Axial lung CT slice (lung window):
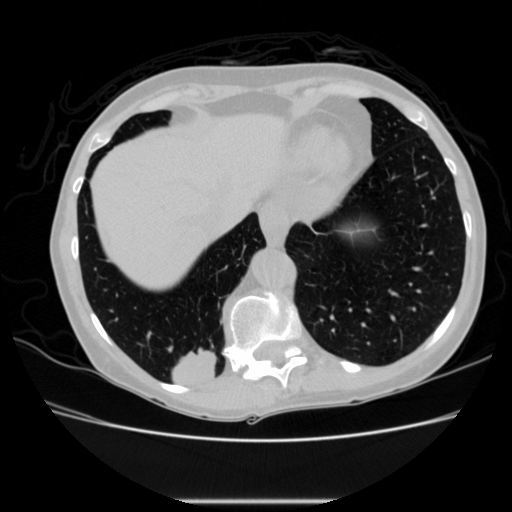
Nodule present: no